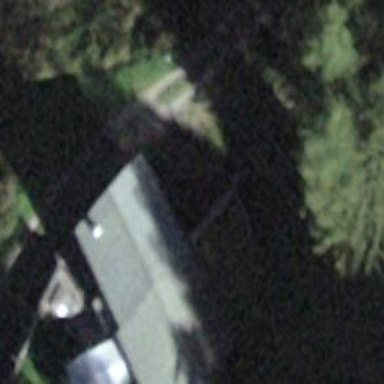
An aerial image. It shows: Simple house.